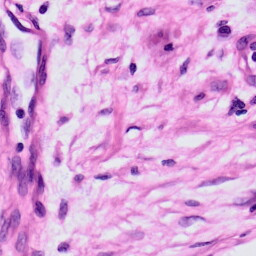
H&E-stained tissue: Skin